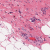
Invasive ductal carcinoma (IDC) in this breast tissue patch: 0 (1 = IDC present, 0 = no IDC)